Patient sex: M
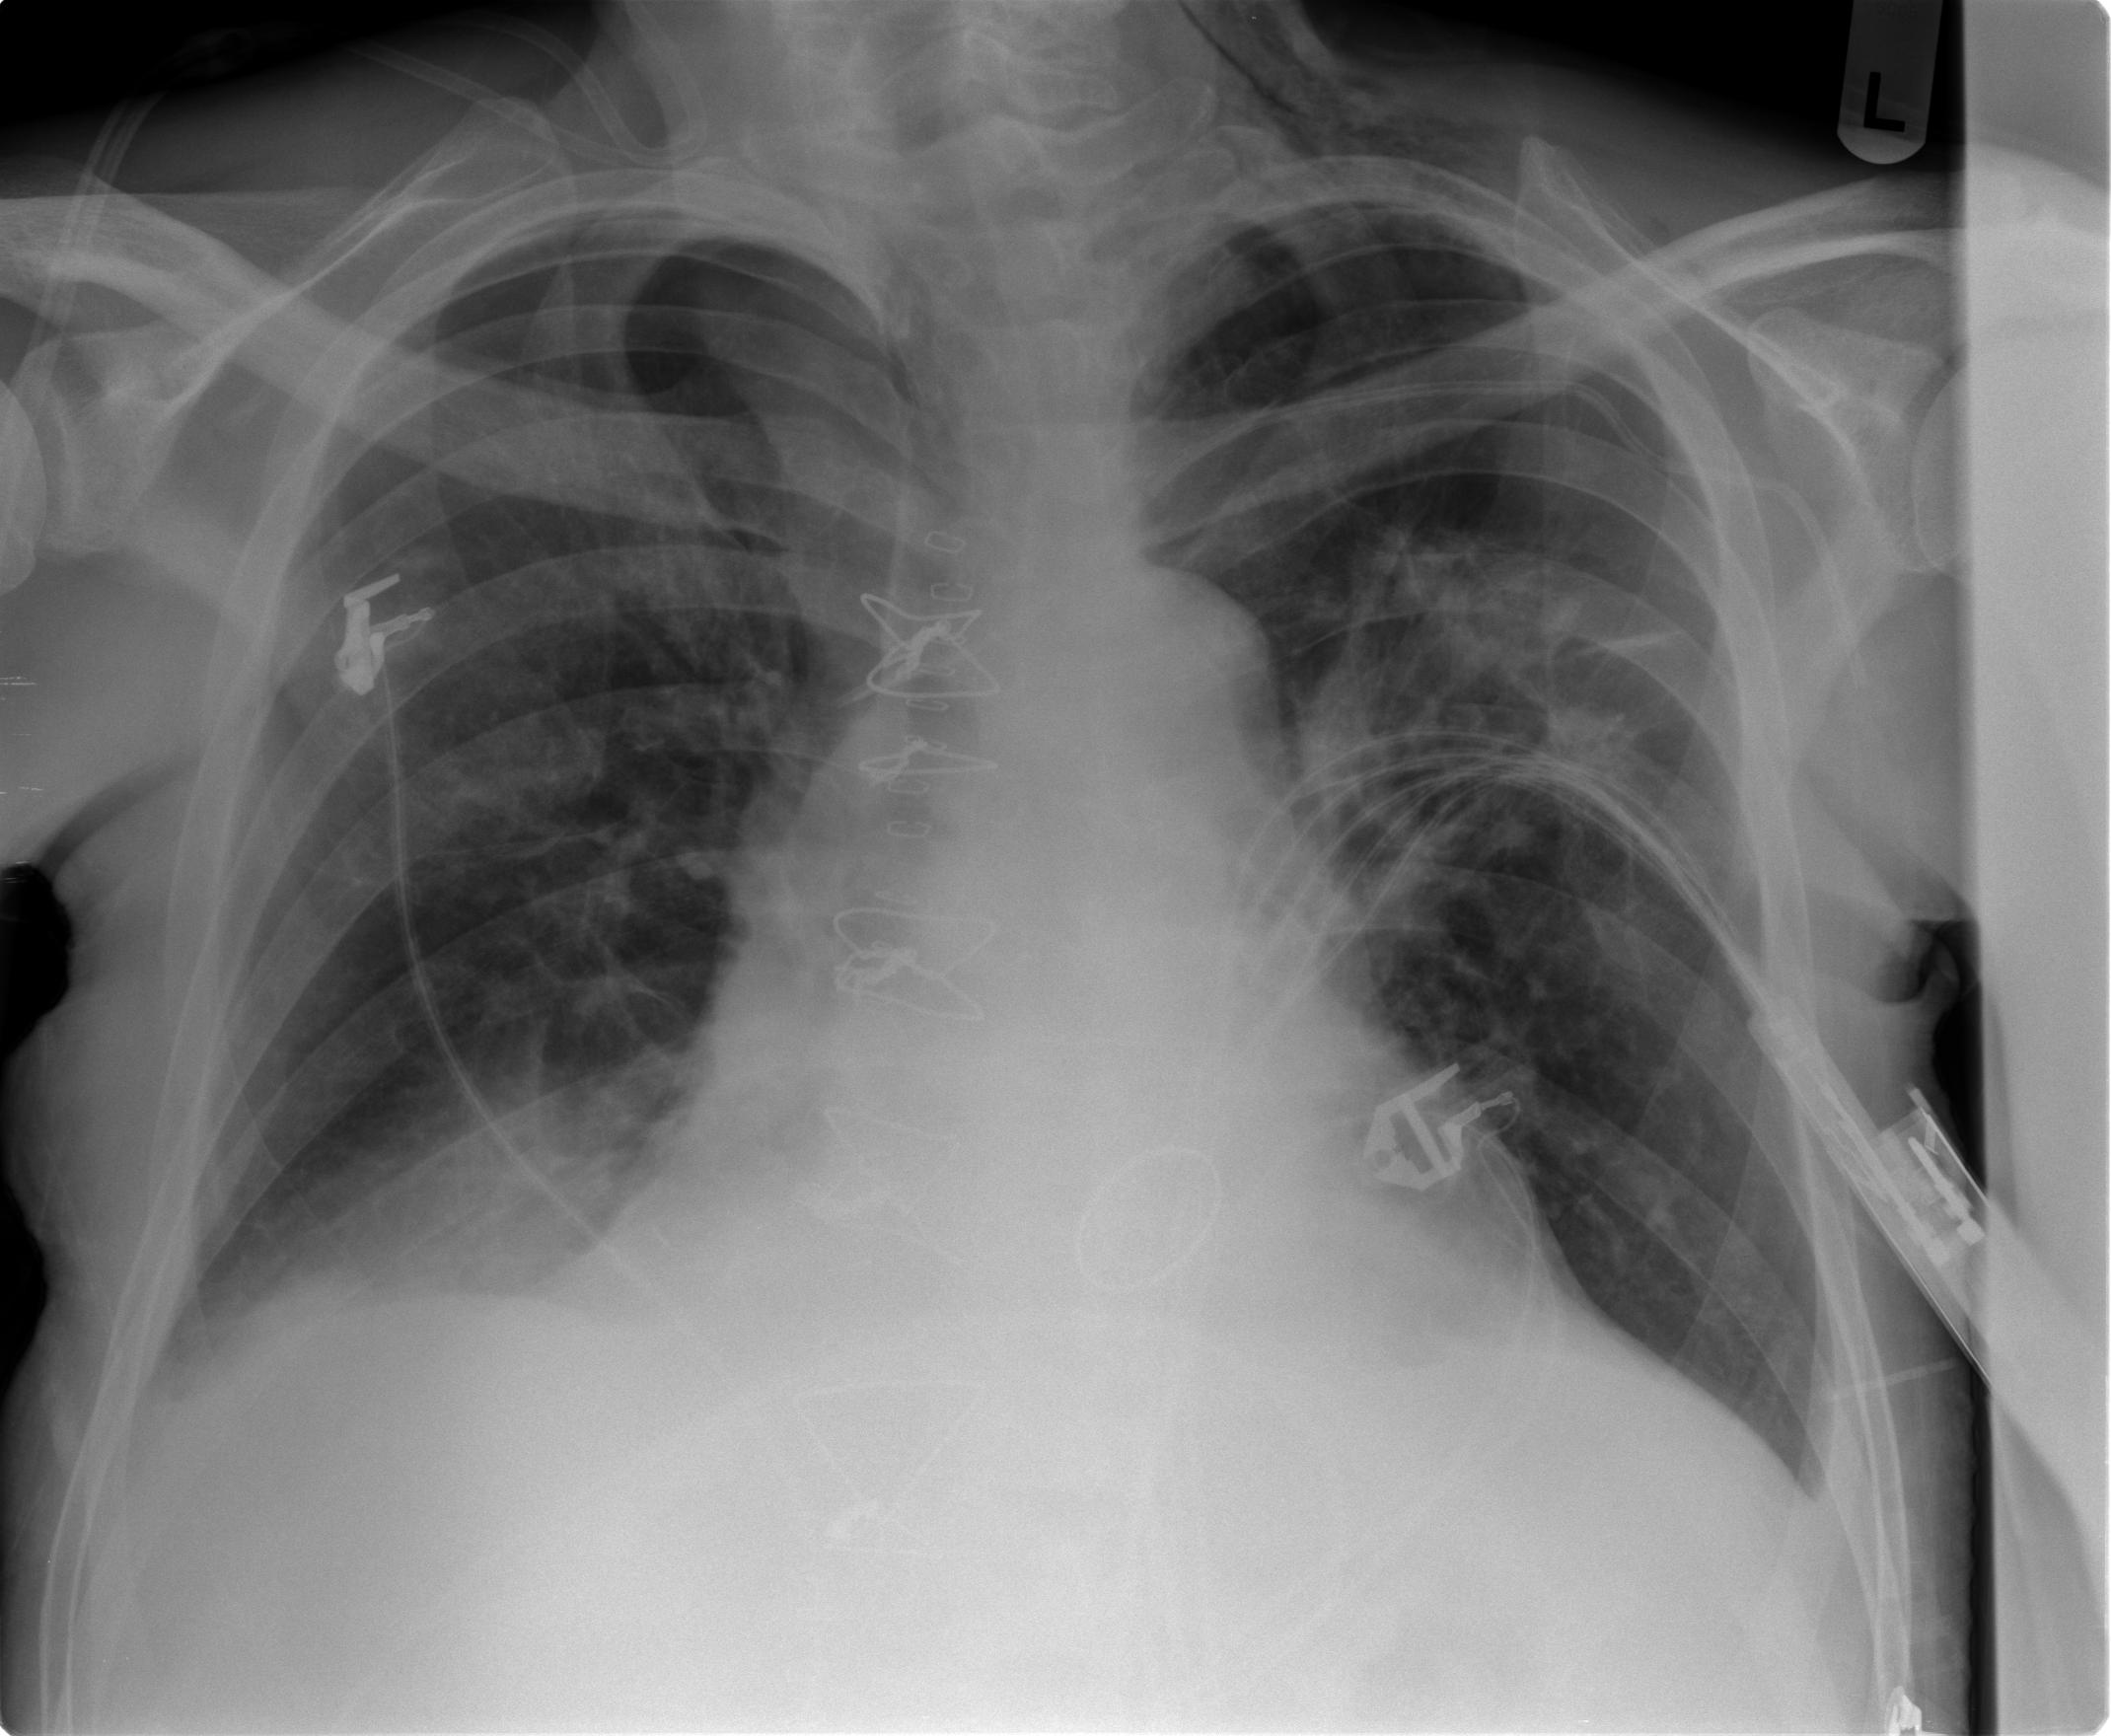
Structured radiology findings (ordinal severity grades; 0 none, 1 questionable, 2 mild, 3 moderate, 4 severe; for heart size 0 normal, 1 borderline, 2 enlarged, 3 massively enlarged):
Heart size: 1
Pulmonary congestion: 1
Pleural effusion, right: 0
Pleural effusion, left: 1
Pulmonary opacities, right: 1
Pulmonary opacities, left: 0
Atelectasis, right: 2
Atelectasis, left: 2